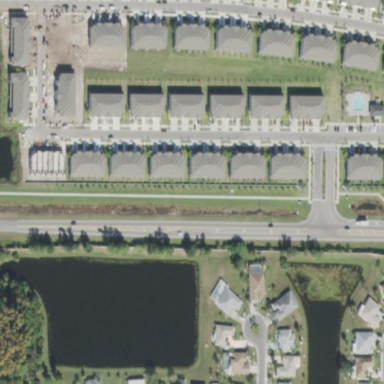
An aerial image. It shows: Residential area consisting of condominiums.